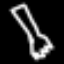
Label: fork